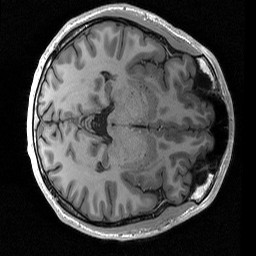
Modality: T1w
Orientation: axial
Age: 18
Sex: male
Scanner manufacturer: siemens
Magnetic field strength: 3 T
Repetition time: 2.53 s
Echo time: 0.00219 s